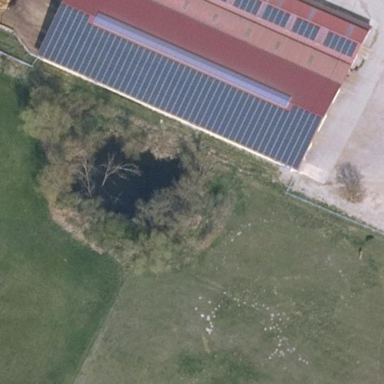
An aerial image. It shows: Building equipped with small solar photovoltaic panel for generating electricity.